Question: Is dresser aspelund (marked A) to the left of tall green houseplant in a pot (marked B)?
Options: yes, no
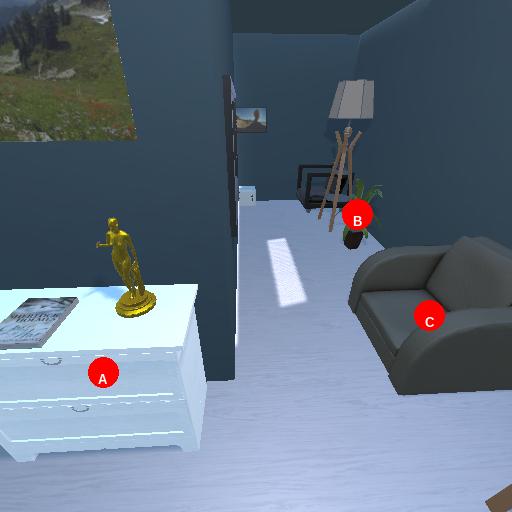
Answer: yes